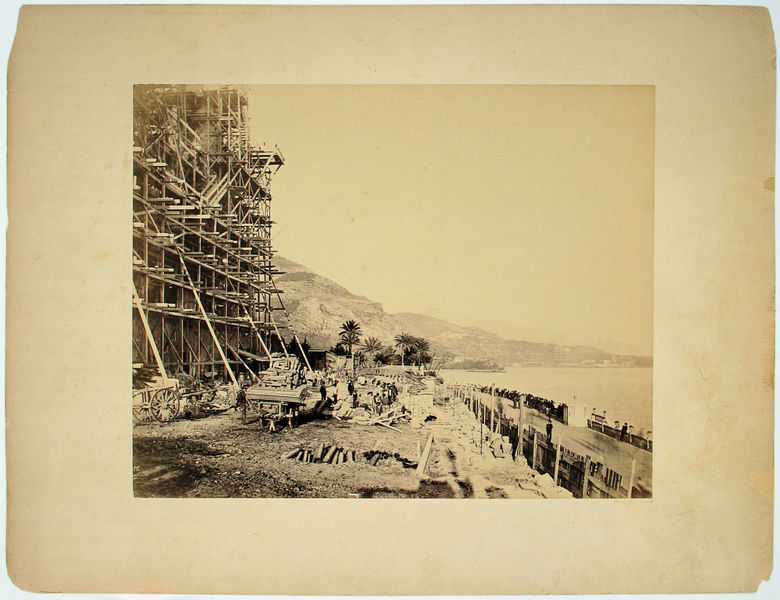
Titel: Süd-Ost Fassade der Opéra Garnier in Monaco während des Baus
Künstler: Louis-Émile Durandelle
Standort: Monaco
Institution: Nouveau Musée National
Schlagwörter: baum, berg, himmel, mann, meer, schatten, wasser, weiß, bäume, fluss, gelb, landschaft, menschen, see, ufer, grau, hell, hintergrund, holz, licht, männer, schwarz, strasse, stützen, zeichnung, gebäude, haus, weg, zaun, wand, architektur, rahmen, steine, erde, ferne, horizont, hügel, gewässer, gitter, kirche, boden, blatt, anhöhe, arbeit, karren, küste, pfütze, strand, papier, ansicht, fassade, transport, warm, berge, gebirge, hang, vergilbt, speichen, sepia, arbeiter, hafen, material, rad, wagen, kai, promenade, stämme, balken, palme, bretter, bucht, foto, fotografie, panorama, photographie, gestänge, gerüst, stangen, buch, palazzo, beton, urlaub, druck, schwarz-weiss, loch, scharz, schlamm, buchseite, photo, china, werkzeug, konstruktion, bambus, palmen, stapel, abzug, aufnahme, bau, raster, kolonie, bauen, strass, aufbau, baustelle, erdhügel, erdhaufen, hochhaus, rohbau, kolonial, gelbstich, baugerüst, geräte, leitern, dia, baumaterial, promendade, algier, entwickelt, hfd, hds, nfd, ndf, #baustelle, promeade, baustellen